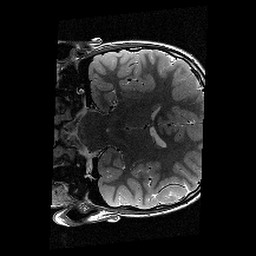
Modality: T2w
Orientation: coronal
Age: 11
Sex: male
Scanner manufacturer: siemens
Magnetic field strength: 3 T
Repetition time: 9.23 s
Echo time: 0.067 s